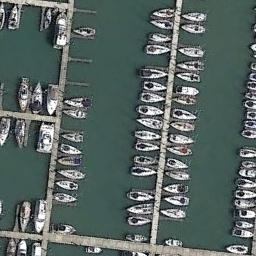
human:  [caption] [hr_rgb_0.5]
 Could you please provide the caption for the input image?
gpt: There are containers on the harbor shore .

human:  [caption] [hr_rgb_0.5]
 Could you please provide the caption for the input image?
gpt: Many yachts are neatly arranged on the sea side of the harbor .

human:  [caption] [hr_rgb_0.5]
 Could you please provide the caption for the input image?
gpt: The harbor has lots of neatly docked boats and the color of the waters is green .

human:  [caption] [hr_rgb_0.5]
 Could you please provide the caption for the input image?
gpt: There are many ships in the harbor .

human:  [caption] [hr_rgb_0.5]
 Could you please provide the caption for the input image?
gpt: There are many ships docked neatly at the harbor .